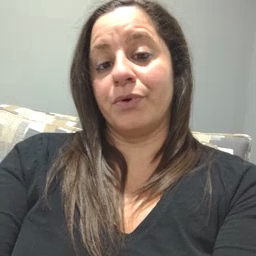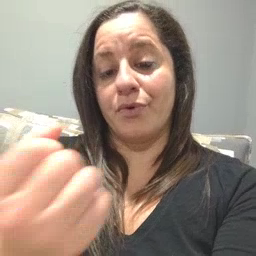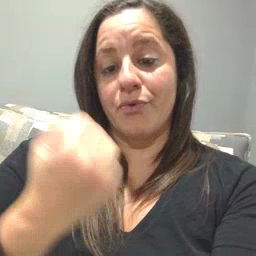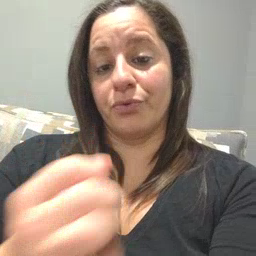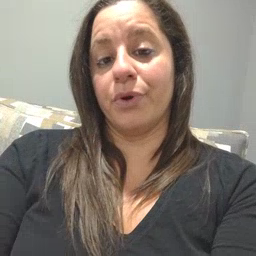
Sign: car